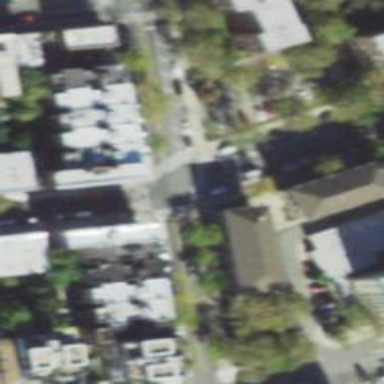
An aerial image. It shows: Residential road with separate sidewalk.